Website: lowes
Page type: customer-info-address
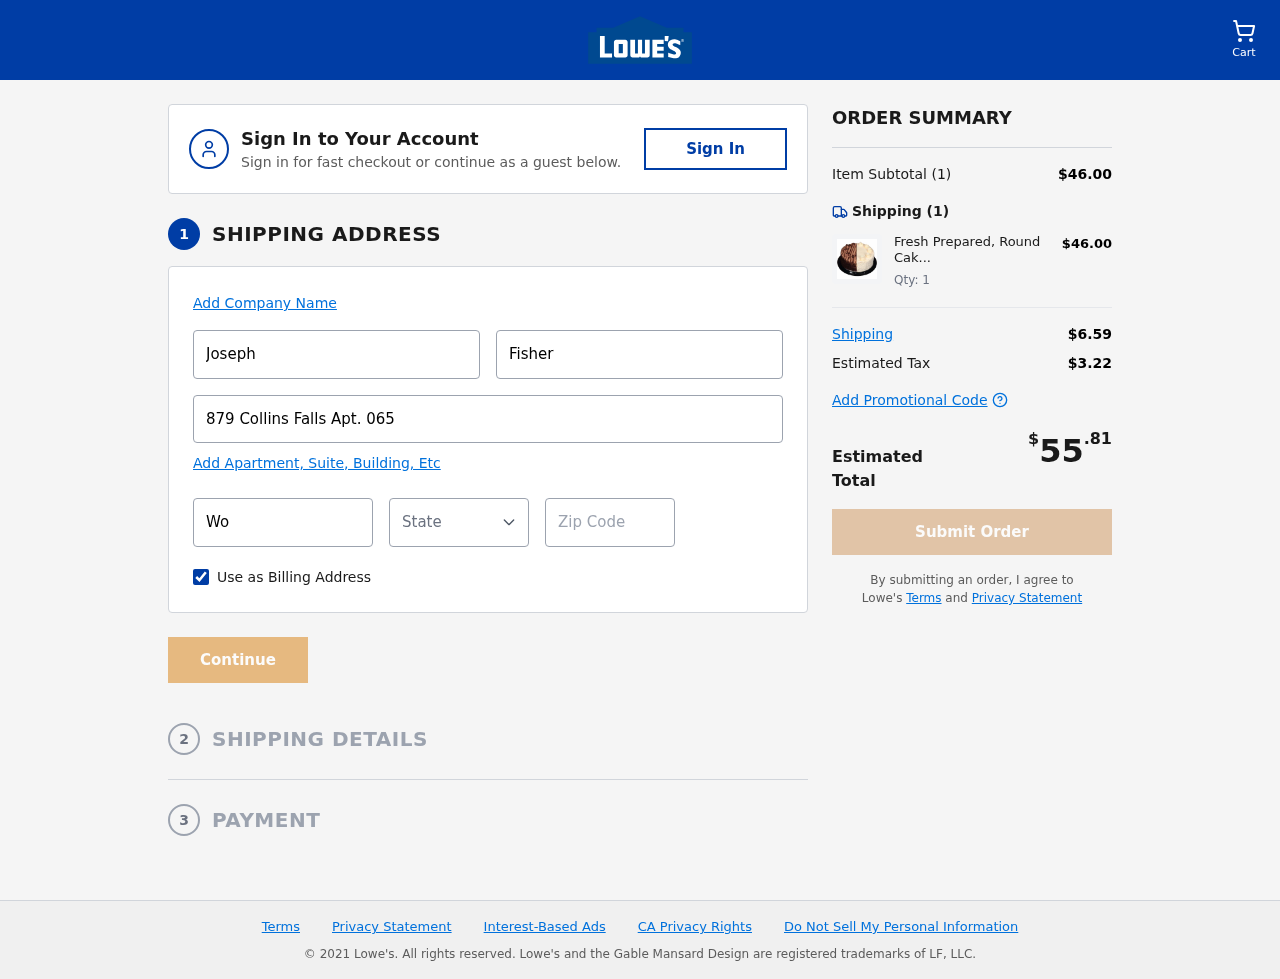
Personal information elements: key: PII_CITY
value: Woodsview
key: PII_FIRSTNAME
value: Joseph
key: PII_LASTNAME
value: Fisher
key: PII_POSTCODE
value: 47186
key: PII_STATE_ABBR
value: GA
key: PII_STREET
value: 879 Collins Falls Apt. 065
Product elements: key: PRODUCT1_NAME
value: Fresh Prepared, Round Cake, Double Layer, Black & White, 42 Oz
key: PRODUCT1_PRICE
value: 46
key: PRODUCT1_QUANTITY
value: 1
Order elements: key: ORDER_NUM_ITEMS
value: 1
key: ORDER_SUBTOTAL
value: $46.00
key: ORDER_NUM_ITEMS2
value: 1
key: ORDER_SHIPPING_COST
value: $6.59
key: ORDER_TAX
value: $3.22
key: ORDER_TOTAL
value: $55.81